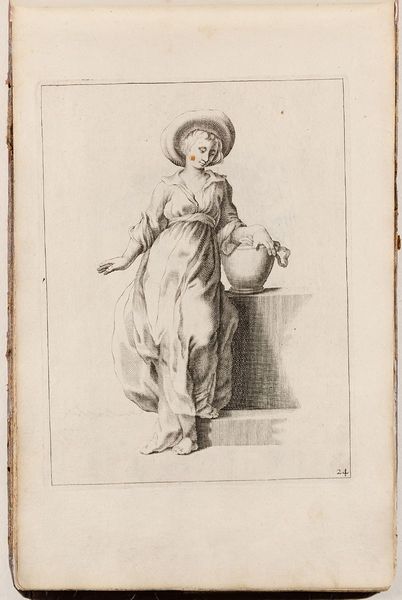
Titel: Figurenstudie, Blatt 24 aus der Folge 'Fondamenten der Teecken-Konst aerdigh geinverteert door Abraham Bloemaert'
Künstler: Abraham Bloemaert
Standort: Hamburg
Institution: Museum für Kunst und Gewerbe Hamburg
Schlagwörter: akt, schatten, brust, frau, hut, kleid, strasse, zeichnung, figur, krug, kopfbedeckung, papier, grafik, graphik, stufe, faltenwurf, fotografie, photographie, druckgraphik, druckgrafik, stich, kittel, buchseite, kupferstich, gerippt, figurenstudie, zeichenkunst, reproduktionen, druckerzeugnisse, körper, ornamentstich, vorlageblätter